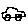
Label: car